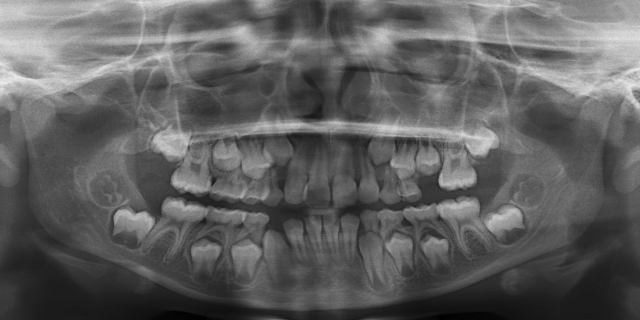
child